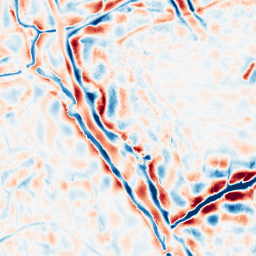
Category: wavelet
Decomposition family: wavelet_dwt
Decomposition parameters: wavelet: db8
level: 4
Upsampling method: bilinear
Upsampling parameters: scale: 4
Upsampling scale: 4